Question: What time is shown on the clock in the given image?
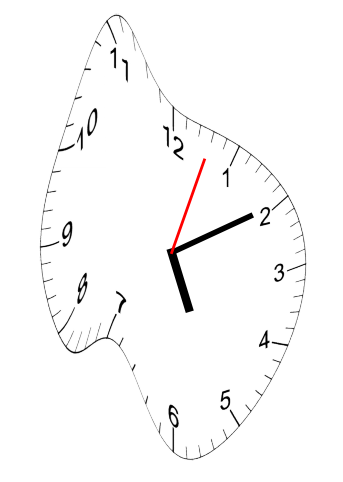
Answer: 05:10:03